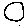
Label: circle